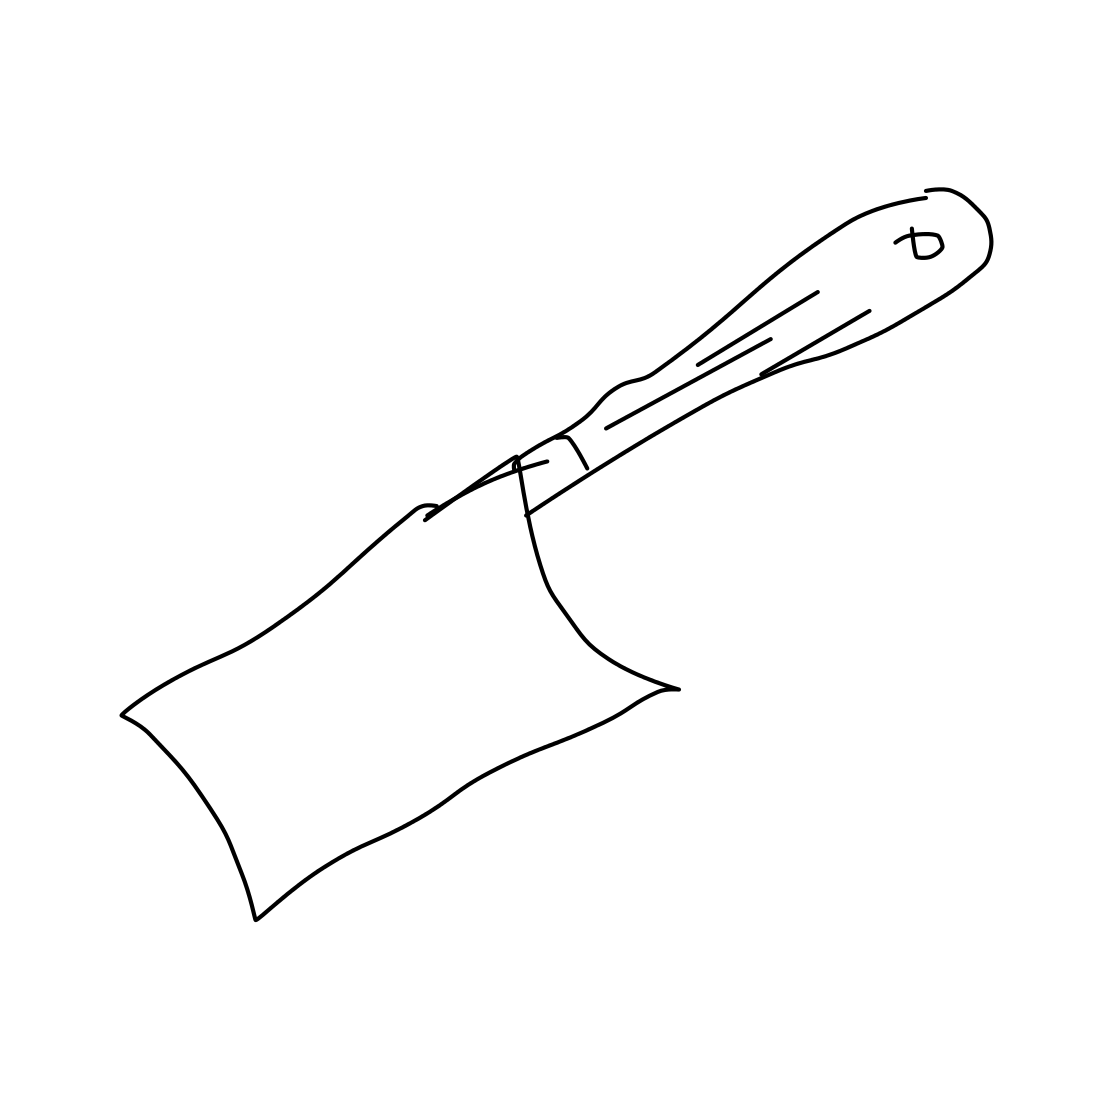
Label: knife